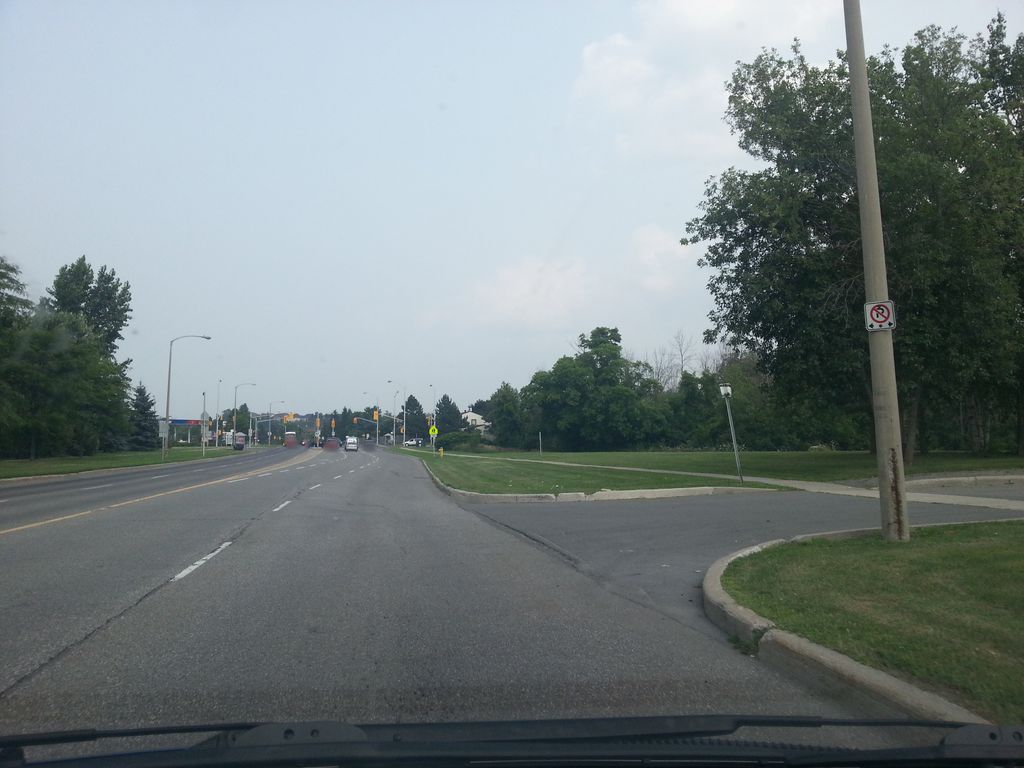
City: ottawa-gatineau